Field crop: tomato
Growth stage: 2
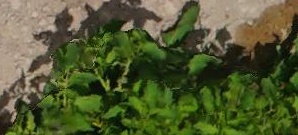
Species: tomato